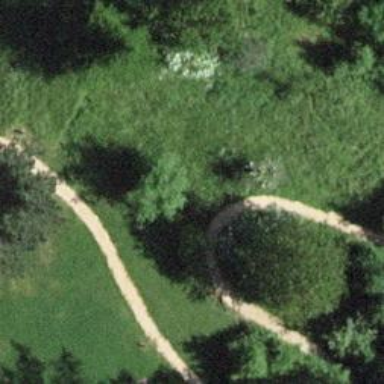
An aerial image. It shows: Sandy track in leisure land area.